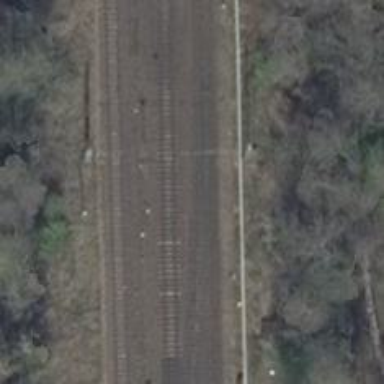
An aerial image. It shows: Railway signal.